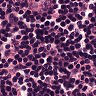
Metastatic tissue present: no